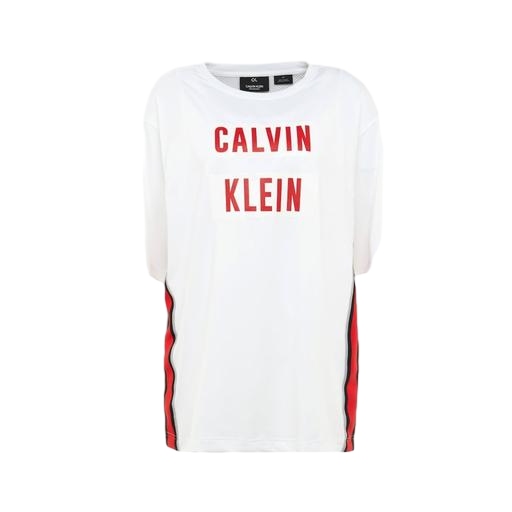
multicolor women’s white large t-shirt, colorblock graphic tee, longline t-shirt, white background